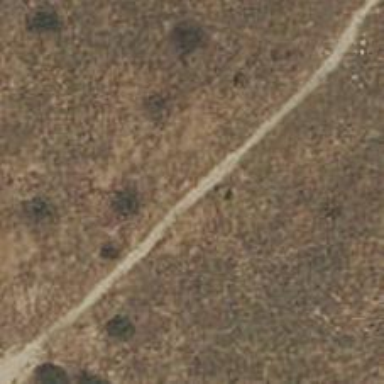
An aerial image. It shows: Unpaved path.